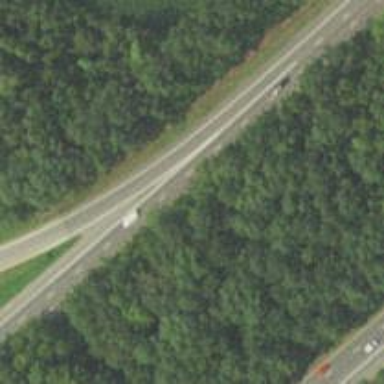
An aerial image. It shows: Motorway junction.